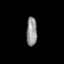
Tissue: lung
Cell type: Epithelial cells
Senescence score: 0.2171
Nuclear area (px): 302
Mean DAPI intensity: 144.672